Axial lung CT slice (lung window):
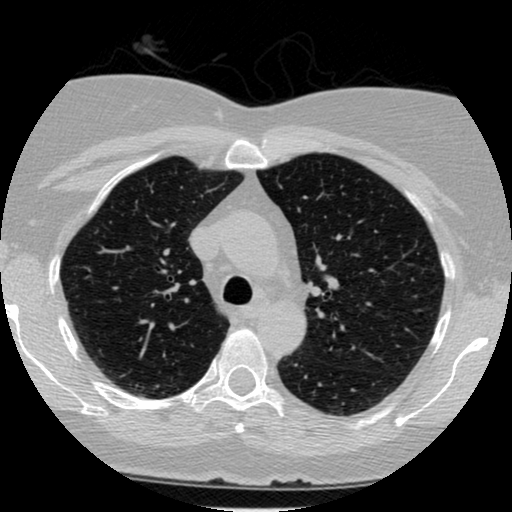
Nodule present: no